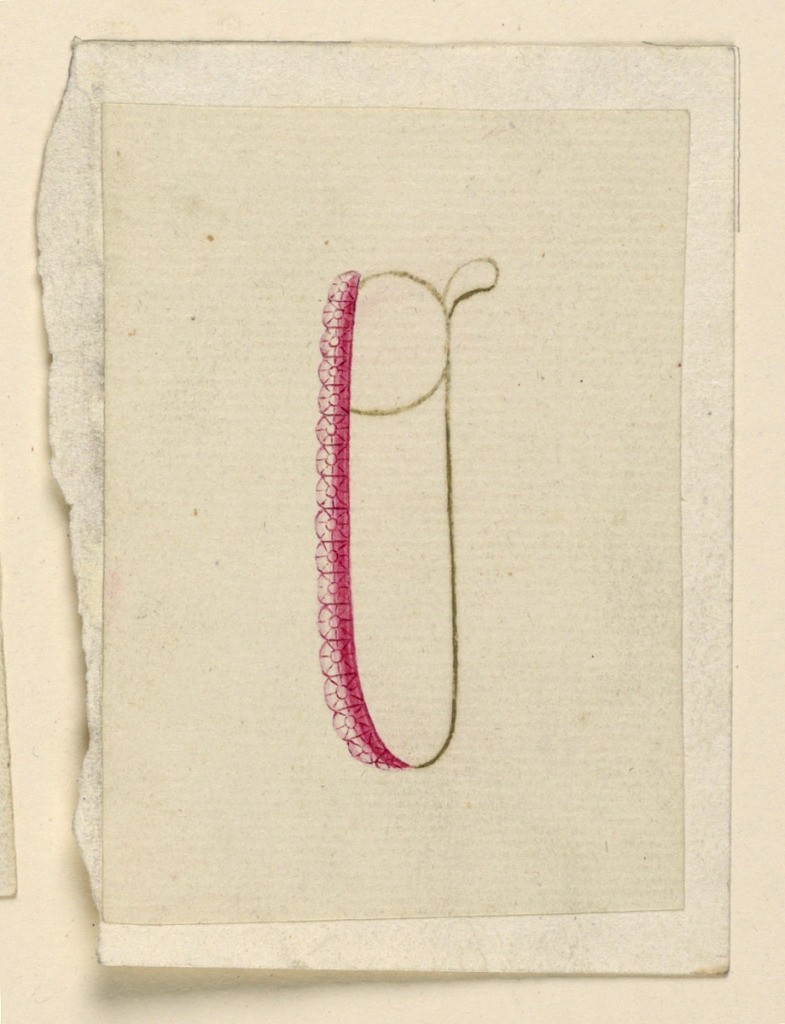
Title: Design for an Earring
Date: ca. 1800
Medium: Pen and ink, brush and red, olive watercolor on paper
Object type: Drawing
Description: Jewelry design for an earring. A ring with a second big slope below and a small slope above. Upon the front is a bar of red diamonds.